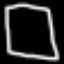
Label: square